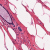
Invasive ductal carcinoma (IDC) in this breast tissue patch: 0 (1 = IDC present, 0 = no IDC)